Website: lowes
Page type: billing-address
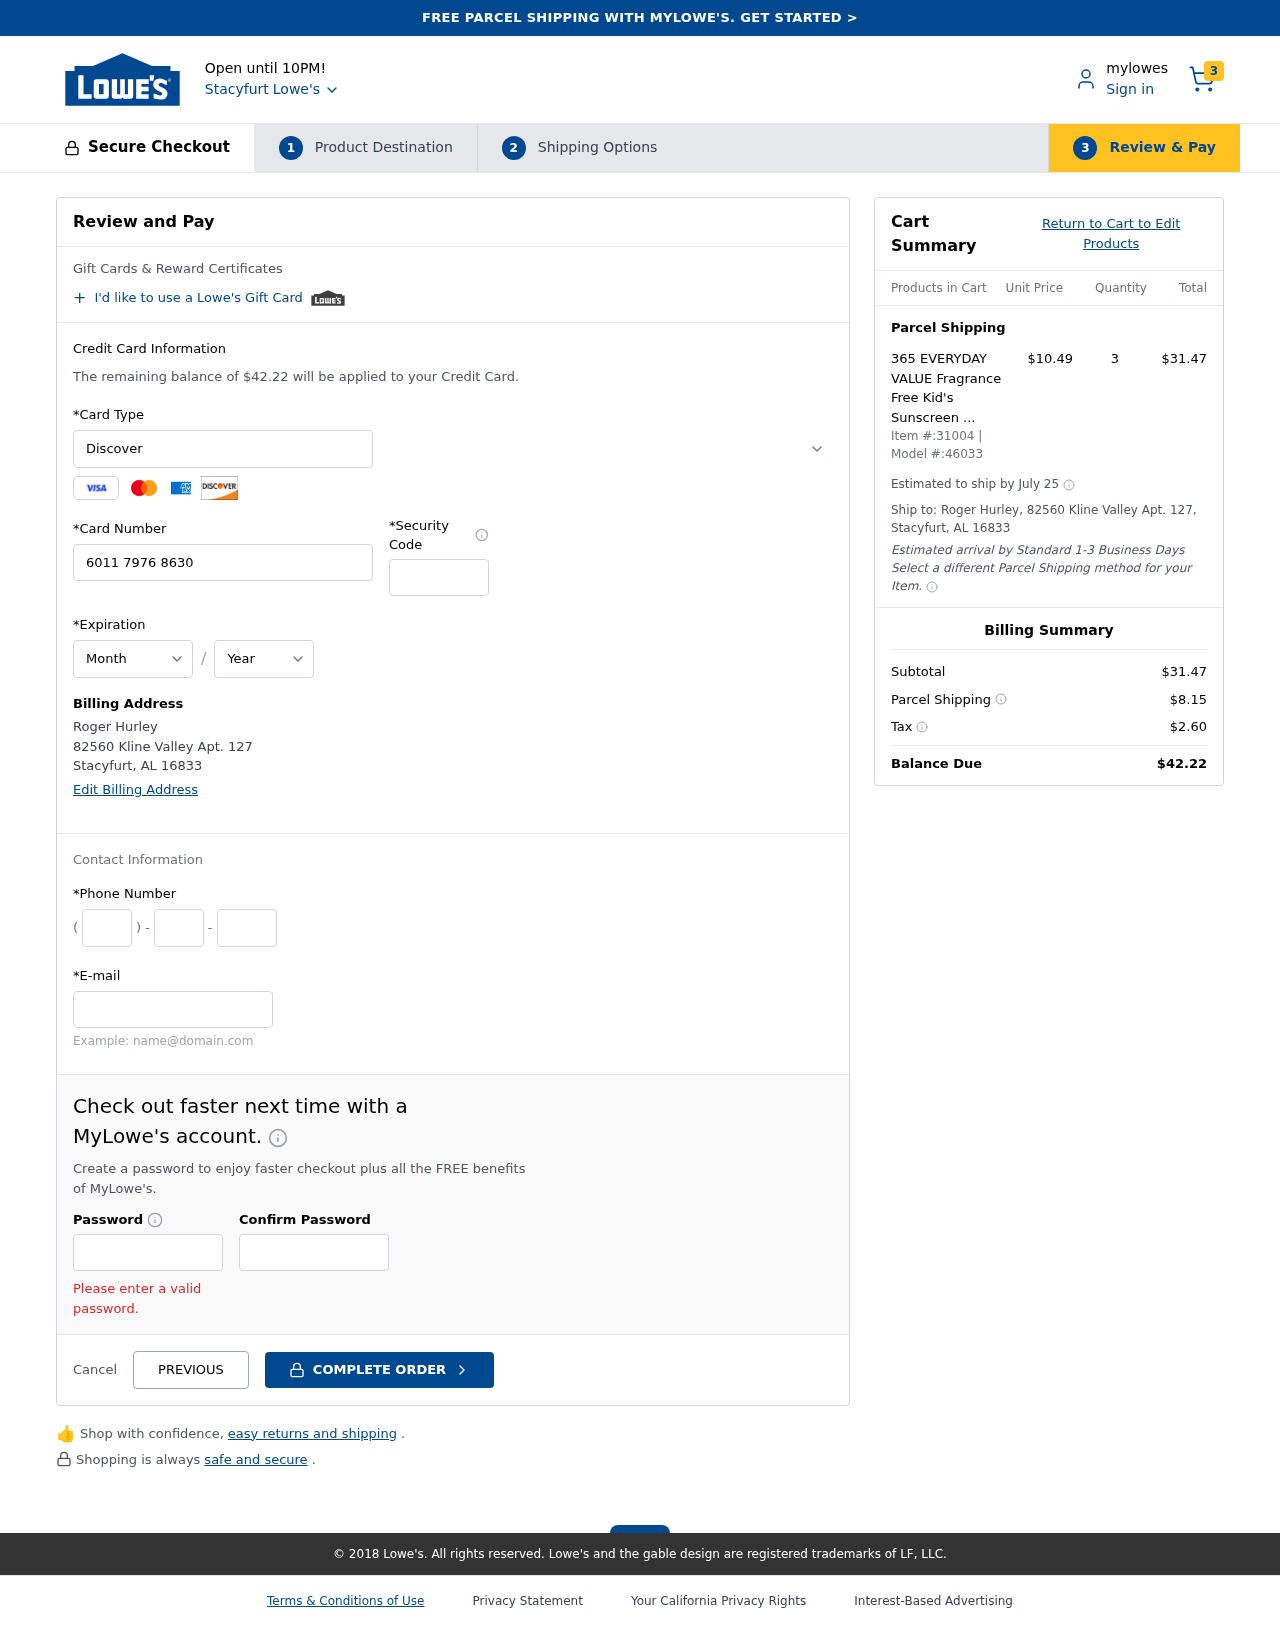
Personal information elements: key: PII_CARD_CVV
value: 397
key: PII_CARD_EXPIRY_MONTH
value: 04
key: PII_CARD_EXPIRY_YEAR
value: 29
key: PII_CARD_NUMBER
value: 6011 7976 8630 9860
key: PII_CARD_TYPE
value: Discover
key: PII_CITY
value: Stacyfurt
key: PII_CITY_STATE_ZIP
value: Stacyfurt, AL 16833
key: PII_EMAIL
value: roger_hurley@yahoo.com
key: PII_FULLNAME
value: Roger Hurley
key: PII_PHONE_AREA
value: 477
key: PII_PHONE_PREFIX
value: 513
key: PII_PHONE_SUFFIX
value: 4160
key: PII_STREET
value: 82560 Kline Valley Apt. 127
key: PII_FULLNAME2
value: Roger Hurley
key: PII_STREET2
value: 82560 Kline Valley Apt. 127
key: PII_CITY_STATE_ZIP2
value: Stacyfurt, AL 16833
Product elements: key: PRODUCT1_NAME
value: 365 EVERYDAY VALUE Fragrance Free Kid's Sunscreen SPF 50, 5.3 OZ
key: PRODUCT1_PRICE
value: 10.49
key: PRODUCT1_QUANTITY
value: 3
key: PRODUCT_ITEM_NUMBER
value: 31004
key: PRODUCT_MODEL_NUMBER
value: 46033
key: PRODUCT1_LINE_TOTAL
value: $31.47
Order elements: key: ORDER_NUM_ITEMS
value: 3
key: ORDER_TOTAL
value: $42.22
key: ORDER_SHIPPING_DATE
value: July 25
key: ORDER_SUBTOTAL
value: $31.47
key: ORDER_SHIPPING_COST
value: $8.15
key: ORDER_TAX
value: $2.60